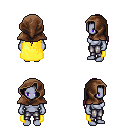
a pixel art fantasy rpg character, female body template, dark elf, purple skin, yellow cape, metal pants, white blonde ponytail hairstyle, cloth hood, four views (front, back, left, right), 2x2 character sprite sheet, small pixel art, hard edges, no anti-aliasing